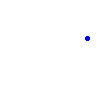
Particle: electron